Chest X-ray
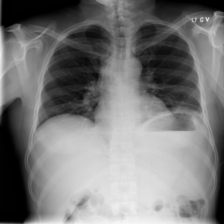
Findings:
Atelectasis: negative
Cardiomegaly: negative
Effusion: negative
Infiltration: negative
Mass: negative
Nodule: negative
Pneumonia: negative
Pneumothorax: negative
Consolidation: negative
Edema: negative
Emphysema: negative
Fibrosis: negative
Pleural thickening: negative
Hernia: negative